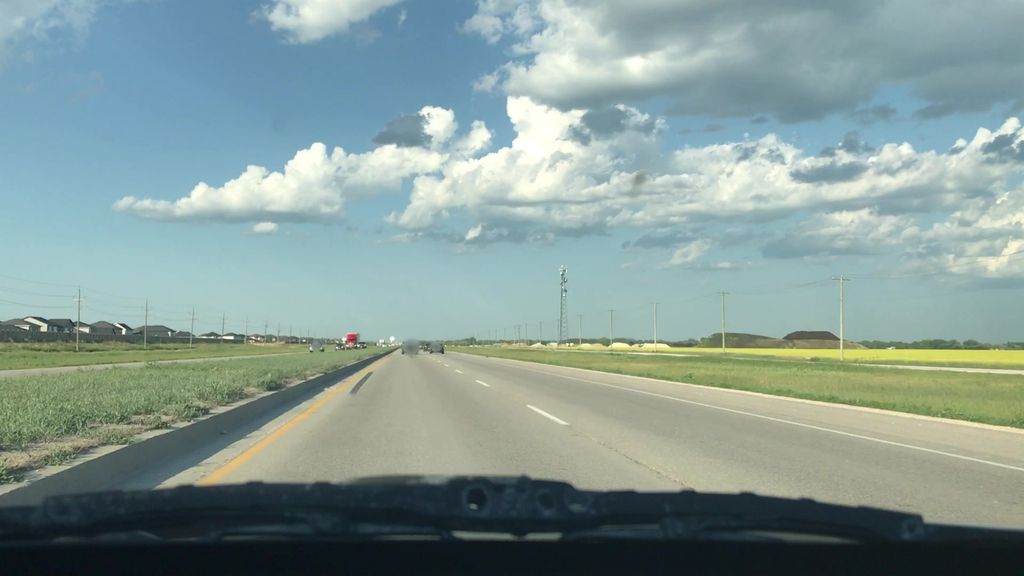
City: winnipeg